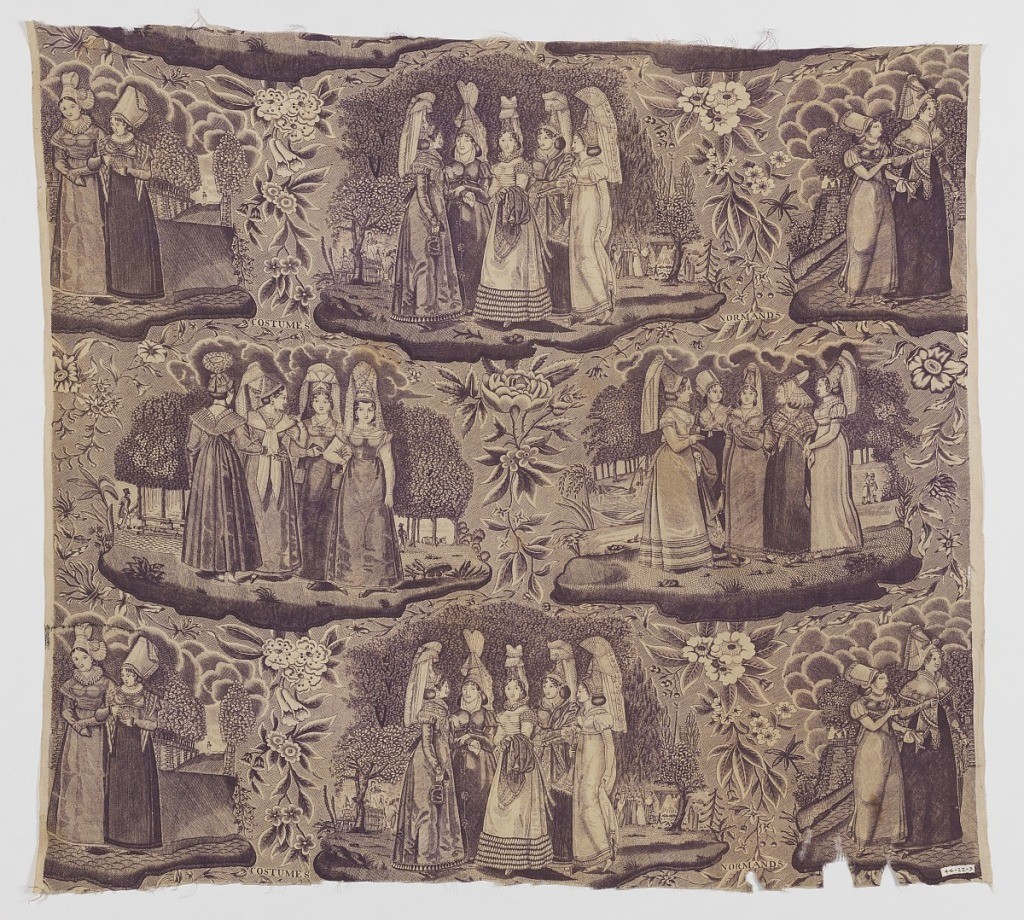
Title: Textile
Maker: Louis-Marie Lanté, French, 1789–1871
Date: ca. 1827
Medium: cotton Technique: printed by engraved roller on plain weave
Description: Cotton length printed with four vignettes of groups of women in Norman costume with large headdresses. Floral sprays and the words Costumes Normands in the interstitial spaces.